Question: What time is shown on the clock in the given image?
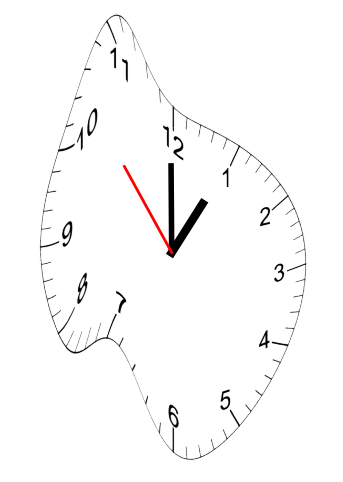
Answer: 12:59:53